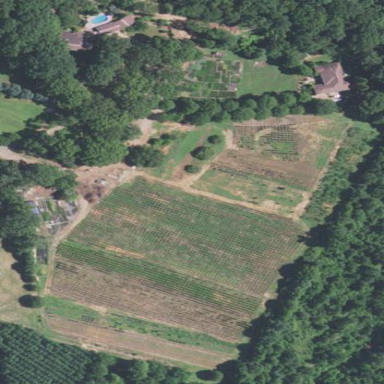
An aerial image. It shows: Plant nursery.